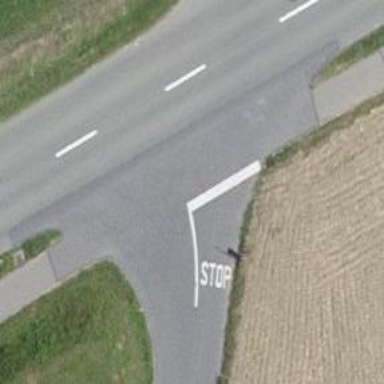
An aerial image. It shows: Asphalt cycleway.